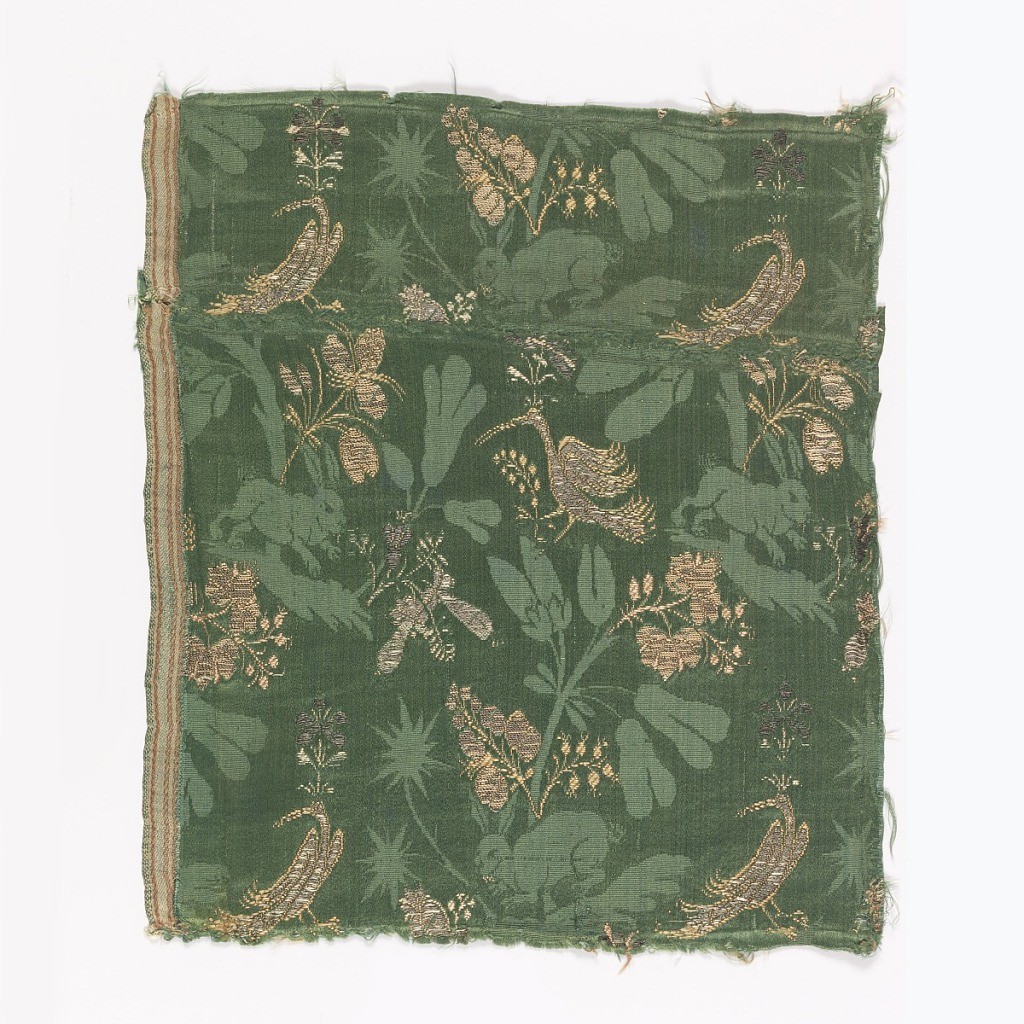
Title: Fragment
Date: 17th century
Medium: medium; silk, metallic Technique: combination of two structures, 7&1 satin plus plain weave
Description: Birds, rabbits and flowers in green and silver.